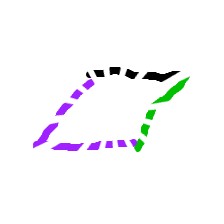
Shape: parallelogram